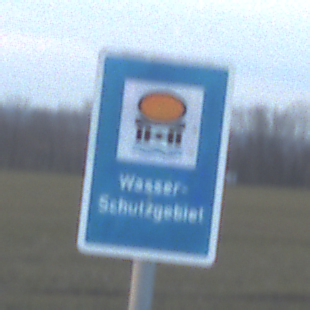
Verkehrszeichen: Wasserschutzgebiet
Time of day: SunriseSunset
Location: Outdoor (Nature)
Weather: PartlyCloudy
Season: NotSpecified
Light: Natural